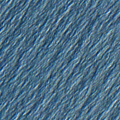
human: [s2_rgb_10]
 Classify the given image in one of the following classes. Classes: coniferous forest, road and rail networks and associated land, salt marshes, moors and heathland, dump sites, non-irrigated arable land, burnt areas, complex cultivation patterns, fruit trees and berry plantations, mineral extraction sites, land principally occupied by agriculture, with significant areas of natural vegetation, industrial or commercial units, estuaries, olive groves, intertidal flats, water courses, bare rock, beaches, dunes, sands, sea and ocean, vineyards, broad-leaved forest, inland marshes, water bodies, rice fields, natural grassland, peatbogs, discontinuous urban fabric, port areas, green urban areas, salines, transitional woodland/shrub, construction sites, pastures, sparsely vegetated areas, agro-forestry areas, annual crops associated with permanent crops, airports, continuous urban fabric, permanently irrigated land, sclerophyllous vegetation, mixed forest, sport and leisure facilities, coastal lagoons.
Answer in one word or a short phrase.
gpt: sea and ocean